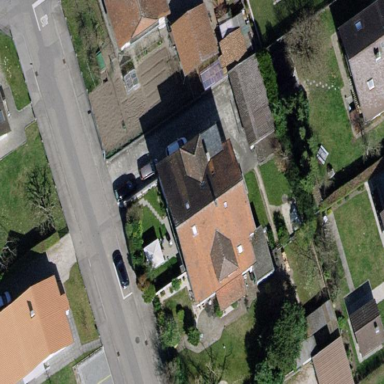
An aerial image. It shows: Gabled roof adorns the apartments building.